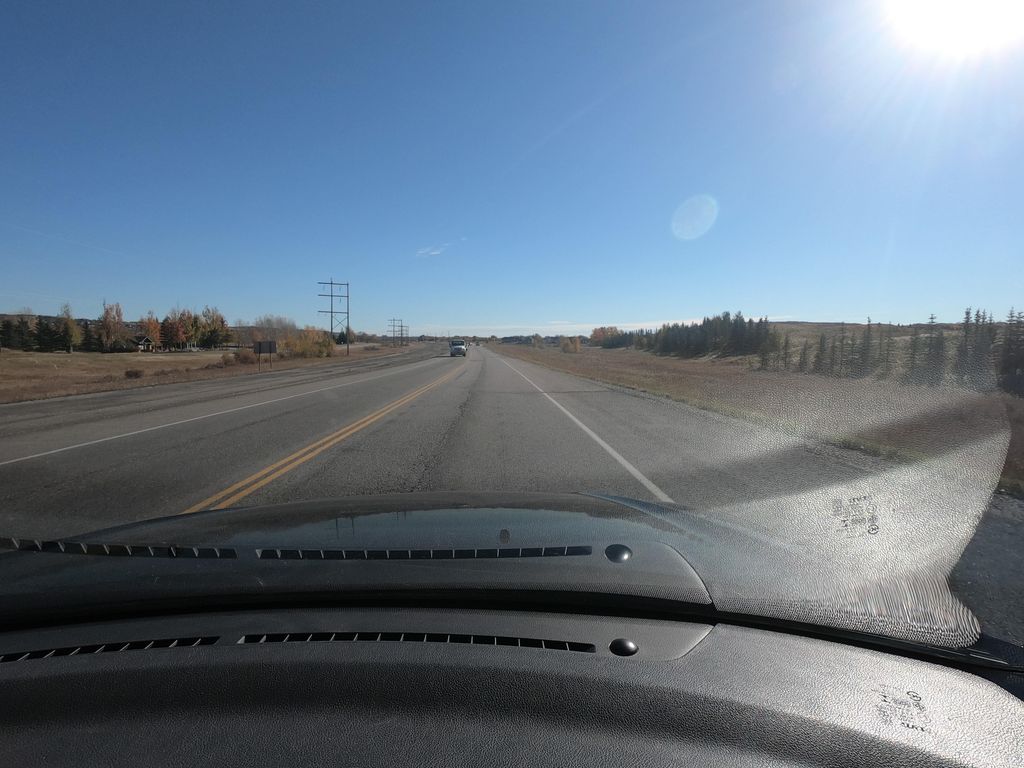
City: calgary